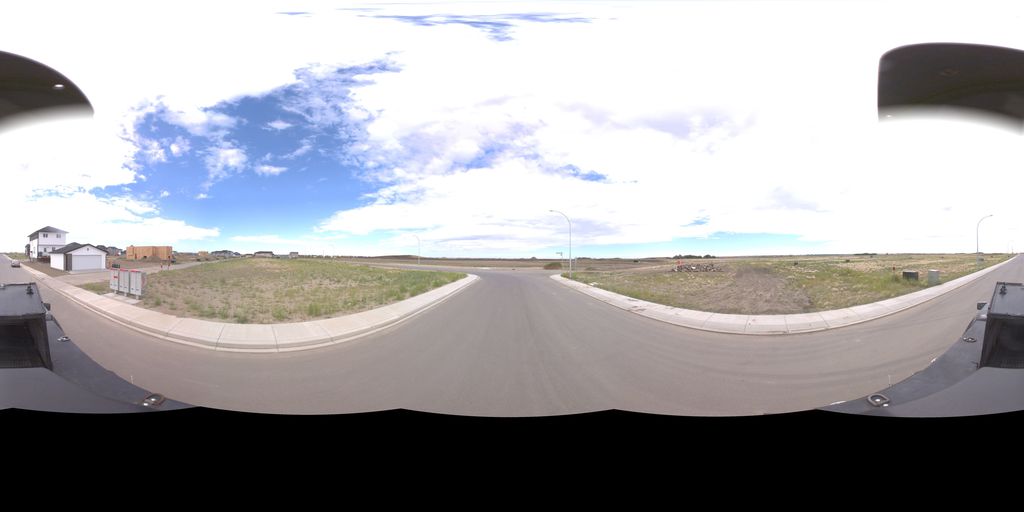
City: saskatoon